Question: I have installed xdebug and tried to use it with phpstorm. But it doesn't want work correctly.
I tried to put following settings to '/etc/php5/apache/php.ini' and '/etc/php5/mods-avaible/xdebug.ini':
'''
zend_extension="xdebug.so"
; Debugging
xdebug.remote_enable= 1
xdebug.remote_port= 9000
xdebug.idekey = "PHPSTORM"
; Var-Display
xdebug.var_display_max_children = 2048
xdebug.var_display_max_data = 8192
xdebug.var_display_max_depth = 99
xdebug.max_nesting_level = 3000
'''
I thought the 'xdebug.ini should be the correct place for this settings.
Then I restarted apache with 'sudo service apache2 restart' and opened a page where I print out 'phpinfo()'. But as you can see on screenshot - it says all the time 'netbeans-xdebug'.

What can I do? I searched my whole system for other php.ini files, but there aren't any other files.
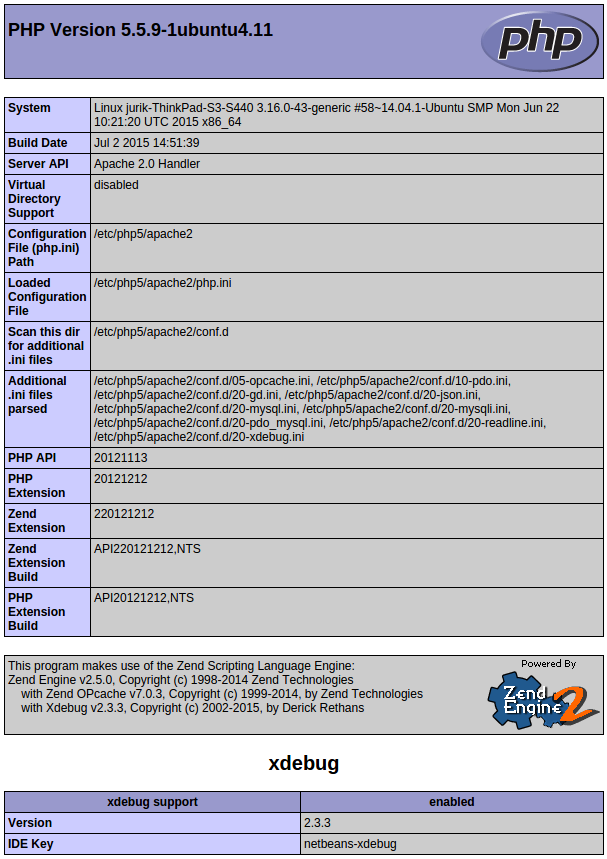
Answer: to my problem.
I figured out that in my browser, even after restarting my system (obviously) a cookie 'XDEBUG_SESSION=netbeans-xdebug' was causing this problem.
After deleting it and reloading my 'phpinfo()' page, my new 'idekey' is 'PHPSTORM' and now xdebug works with my ide.
I think the problem was that I installed xdebug and tried it with my ide without setting it up - so (default?) value for 'idekey' was this 'netbeans-xdebug' value. And as soon as the cookie is set, it will ignore php settings as long as this cookie is alive.